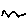
Label: zigzag